Interaction volume radius: 10 \u00c5
Interaction volume height: 15 \u00c5
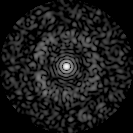
Disorder parameter: 0.8297